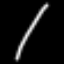
Label: The Eiffel Tower